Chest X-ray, PA view. Patient: 28 years old, sex M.
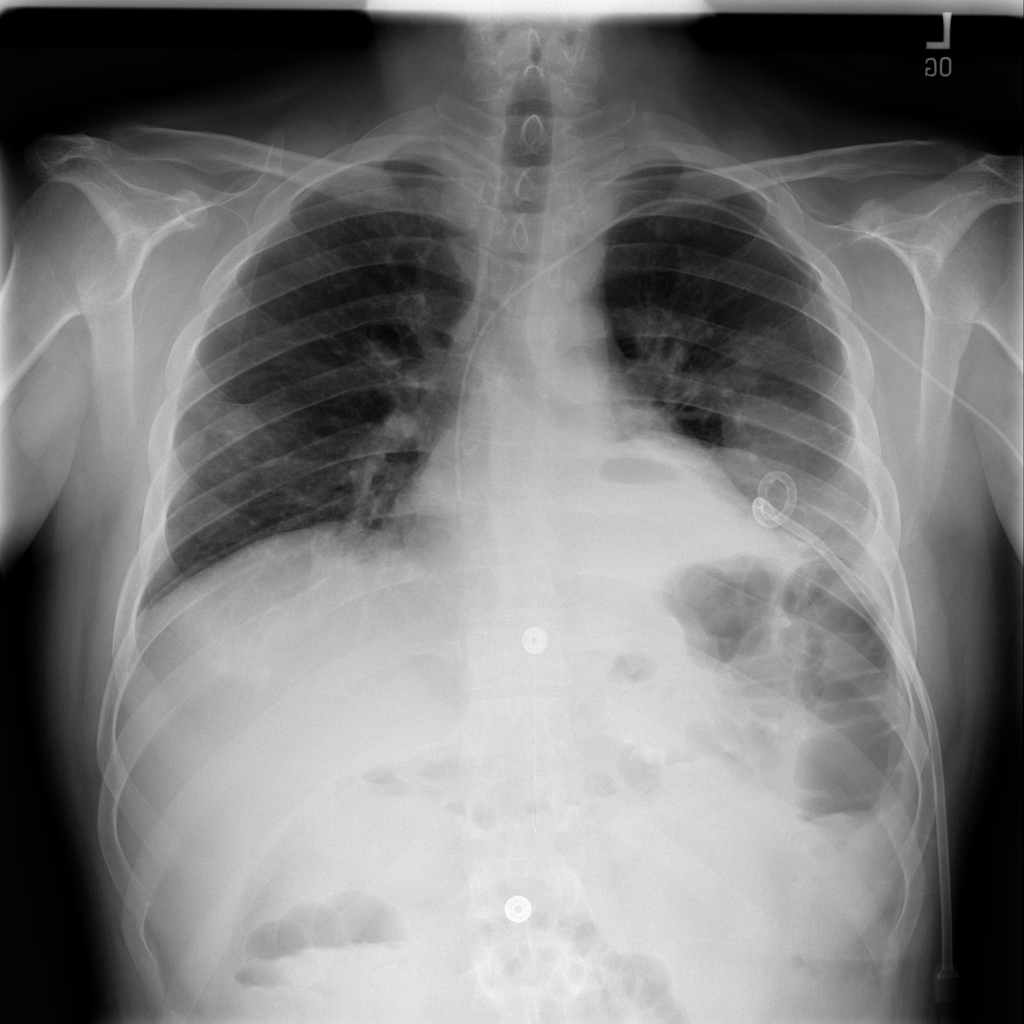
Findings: No Finding